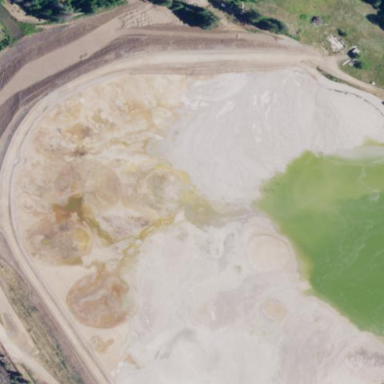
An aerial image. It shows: Tailings pond that is man-made.